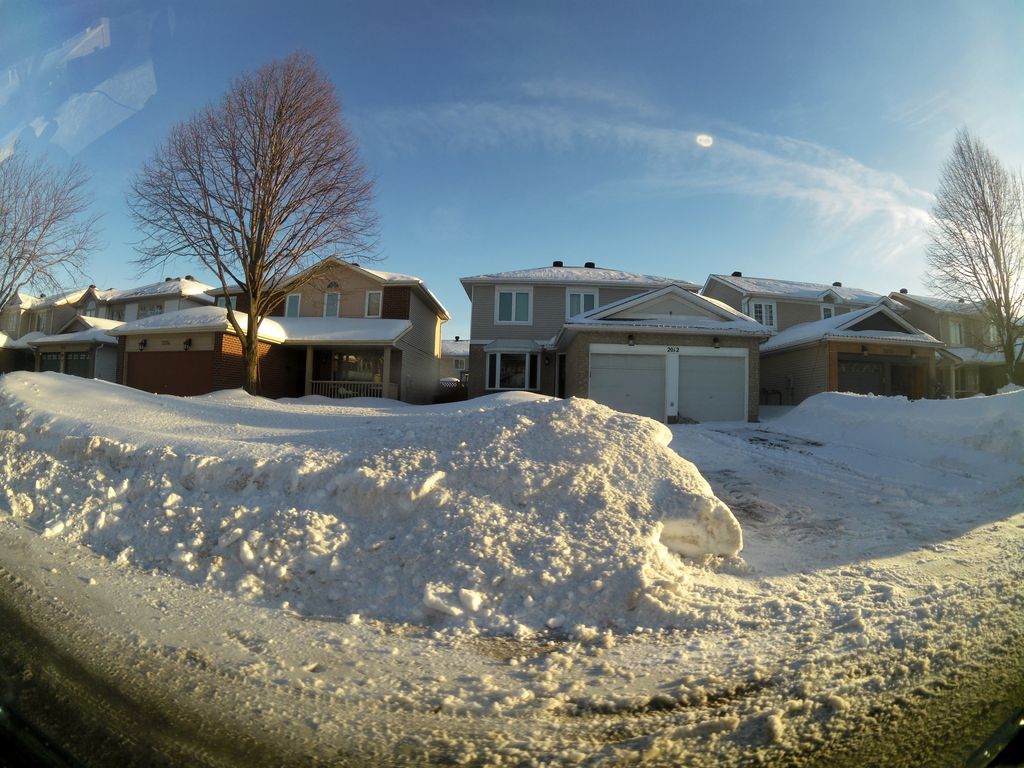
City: ottawa-gatineau